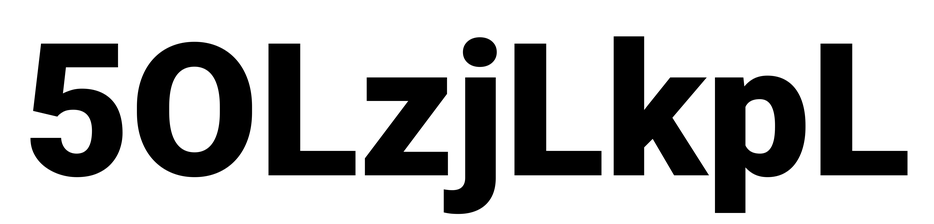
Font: Roboto_Black